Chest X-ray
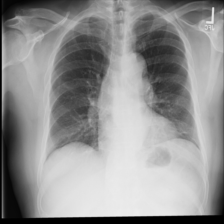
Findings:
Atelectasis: negative
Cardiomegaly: negative
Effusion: negative
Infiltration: negative
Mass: positive
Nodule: negative
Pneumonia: negative
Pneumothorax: negative
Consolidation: negative
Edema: negative
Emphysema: negative
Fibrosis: negative
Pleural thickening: negative
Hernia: negative